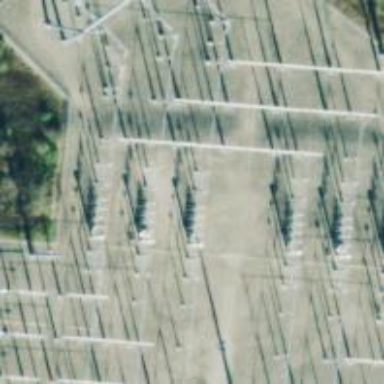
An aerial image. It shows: Switch for power supply.